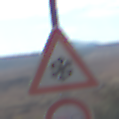
Verkehrszeichen: SchneeOderEisglaette
Zusatzzeichen unten: Ueberholverbot
Umgebung: Outdoor, Nature
Tageszeit: Midday
Wetter: Clear
Licht: Natural
Jahreszeit: NotSpecified
Kontrast: HighContrast